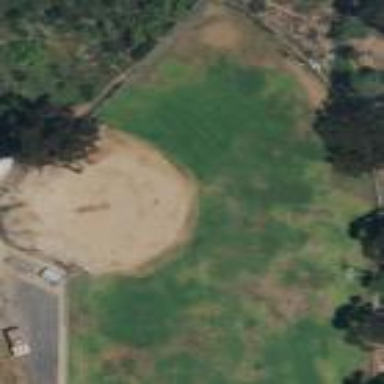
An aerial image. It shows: Baseball pitch for leisure and sports activities.